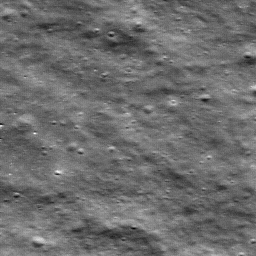
Host type: background_regolith
Lunar coordinates: latitude nan, longitude nan